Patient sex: M
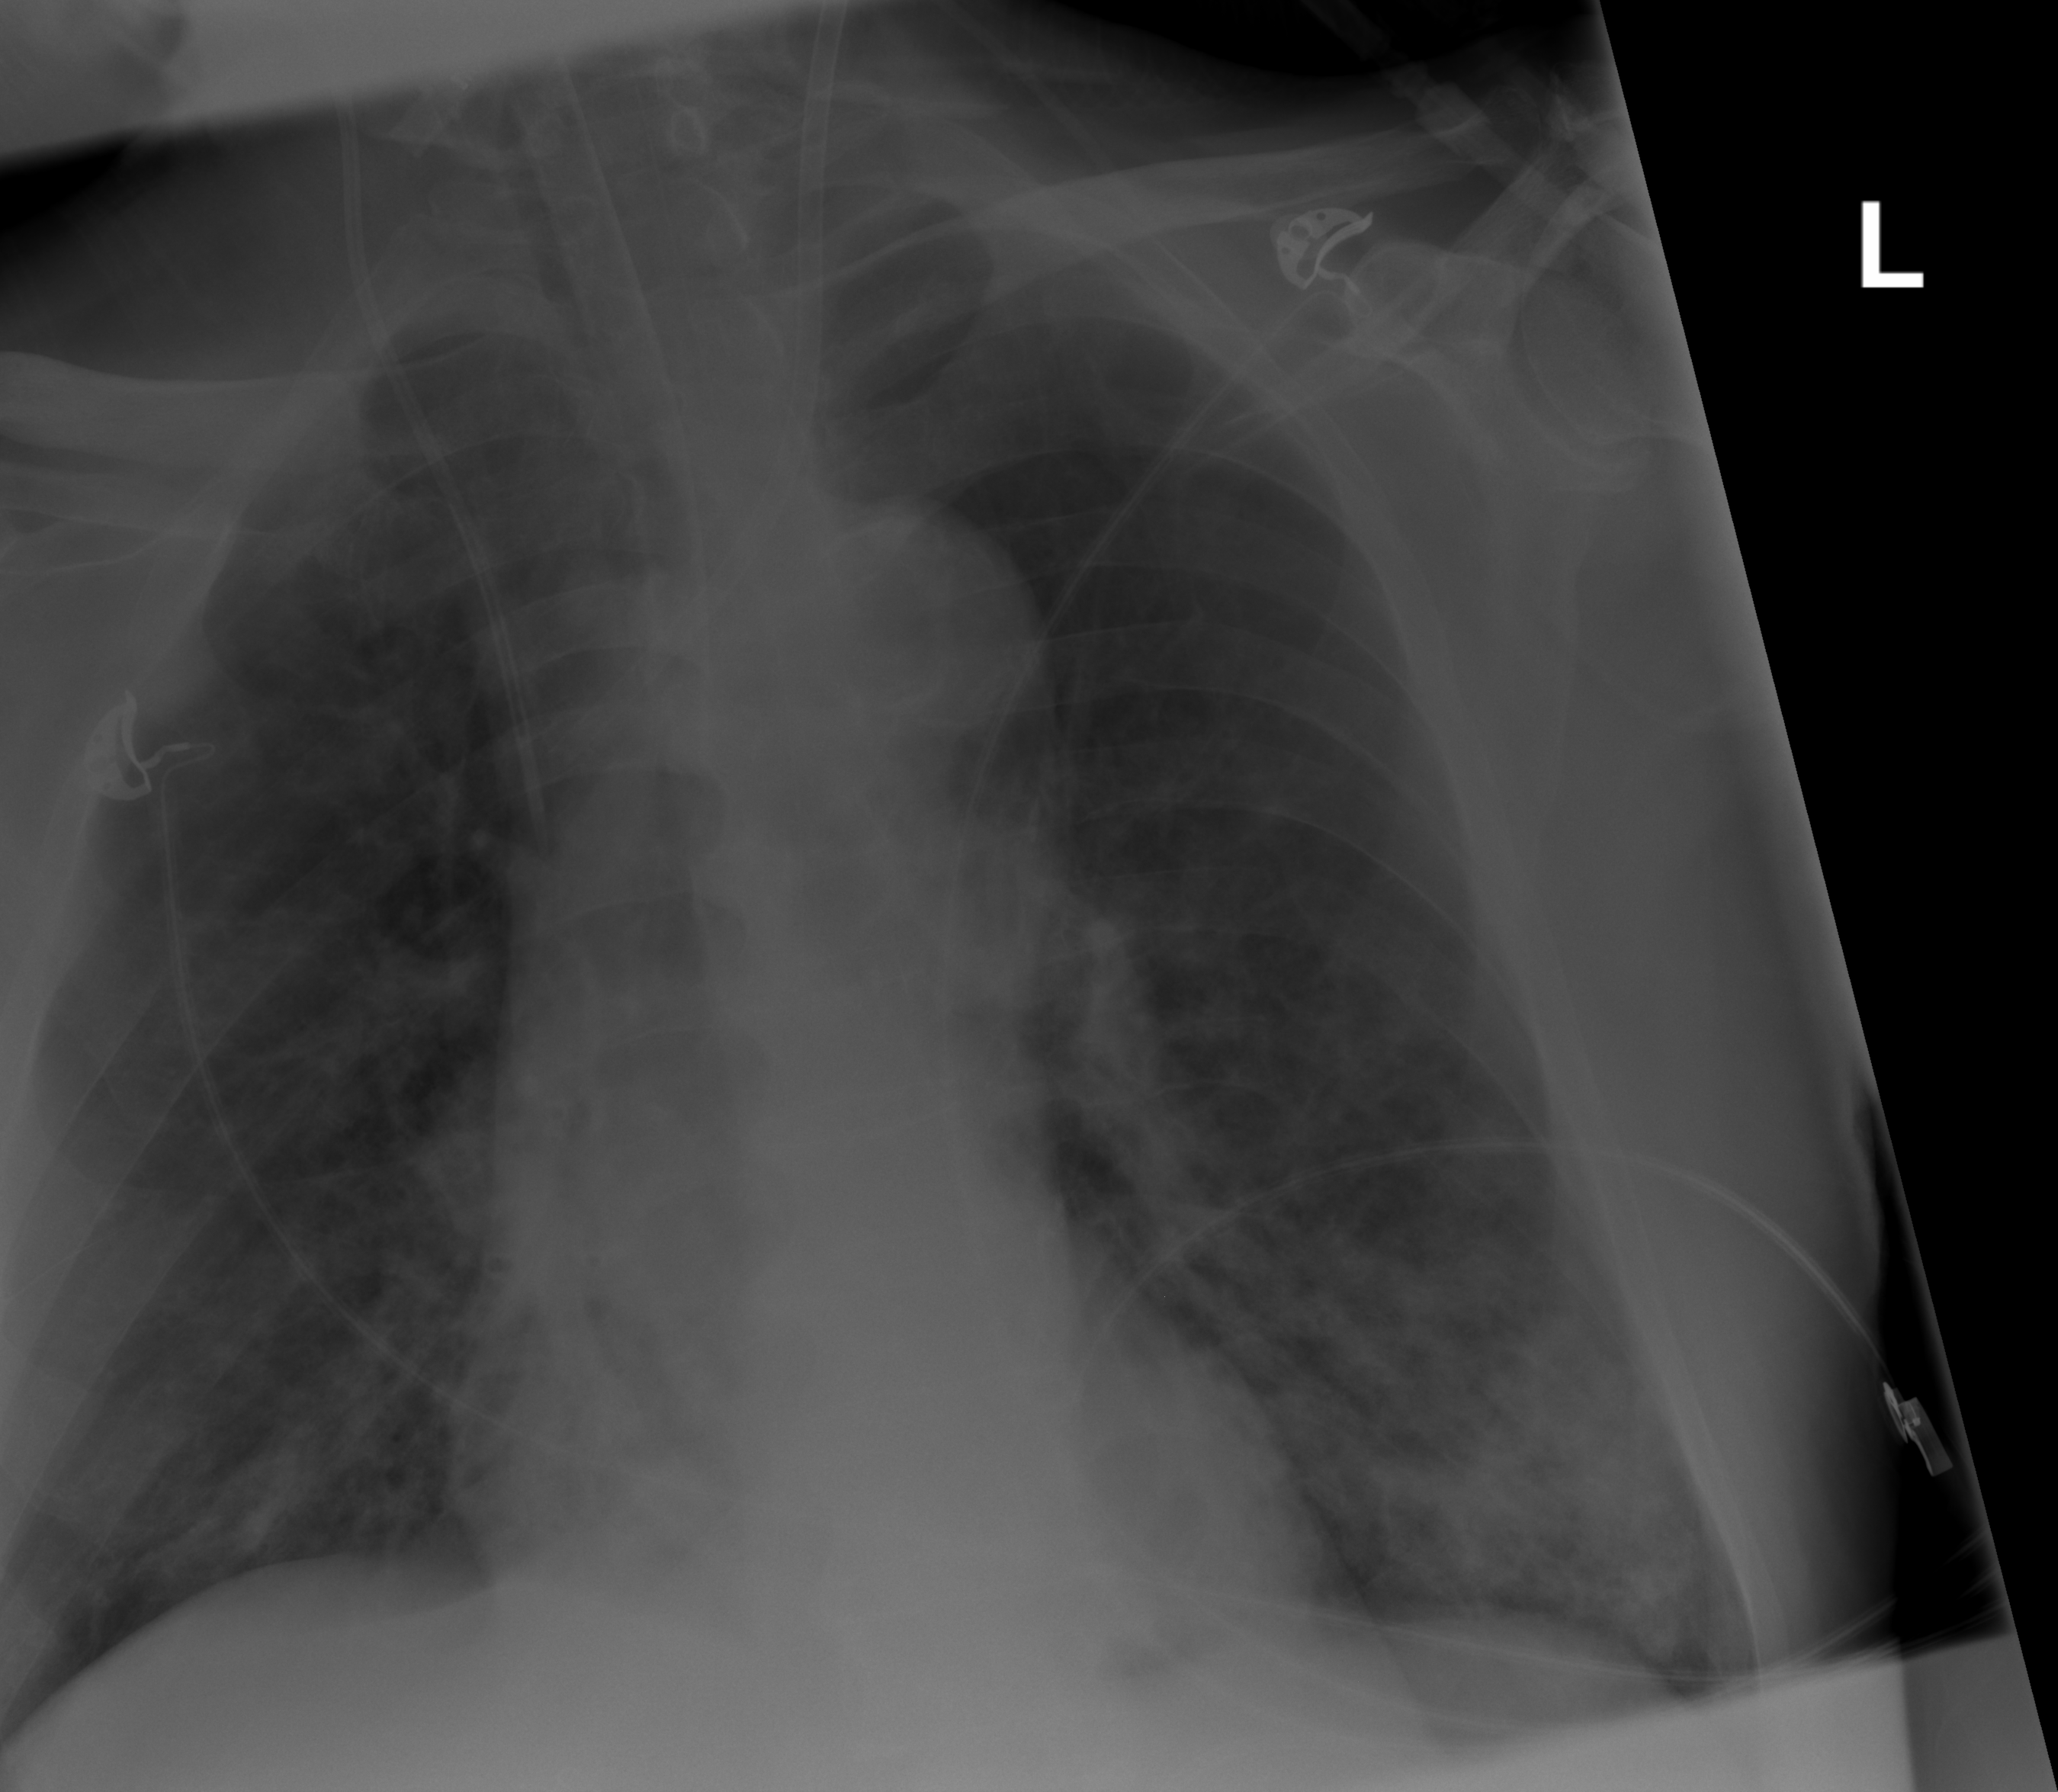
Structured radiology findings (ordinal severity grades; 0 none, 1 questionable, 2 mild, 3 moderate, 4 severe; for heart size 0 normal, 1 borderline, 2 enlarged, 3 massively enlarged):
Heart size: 2
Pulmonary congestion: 1
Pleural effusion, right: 0
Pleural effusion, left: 0
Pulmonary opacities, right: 2
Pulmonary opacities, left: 3
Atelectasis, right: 2
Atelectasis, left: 2